Question: This is the first time I have had this kind of issue, and I am not really sure what I should have put as the title to this thread, because I kind of know what the issue is(I think) but I don't know a work-around.
In my project, when it is ran, I show a splashscreen which loads resources and then it breaks away to the primary editor, which is started and launched in a new thread; here is the code:
'''
void EngineLoader_RunWorkerCompleted( object sender , RunWorkerCompletedEventArgs e )
{
new Thread( new ThreadStart( delegate
{
using( _editorInstance )
{
Application.Run( _editorInstance );
}
} ) ).Start();
this.Dispose();
}
'''
In the above code I create the new primary thread instance, launch it, and then dispose of the splashscreen, which once had the first application thread instance. It works, except my primary editor always starts BEHIND the current Visual Studio window, even if I set the form window state to maximized or try to force a focus on it. Due to this, I have to always move my mouse down to the taskbar and click on the application Icon to force the editor to appear above the Visual Studio window. I am certain that this is happening because I am creating and launching the new form in a new thread, and somehow it is not obtaining some kind of "Current Window look at me"...thing. Here is another picture showing what I see after the splash screen goes away:

Update:
I just noticed that if I DON'T dispose of the splash screen, the new window pops up just as it should--in front/above the current visual studio window. So this code fixes it:
'''
void EngineLoader_RunWorkerCompleted( object sender , RunWorkerCompletedEventArgs e )
{
new Thread( new ThreadStart( delegate
{
using( _editorInstance )
{
Application.Run( _editorInstance );
}
} ) ).Start();
//this.Dispose(); // Comment it out, so that the thread is not killed.
}
'''
But the thing is, I WANT the first thread to be killed, and the splash screen along with it. It just seems that the new primary application thread is not gaining the kind of "focus" that it should be.
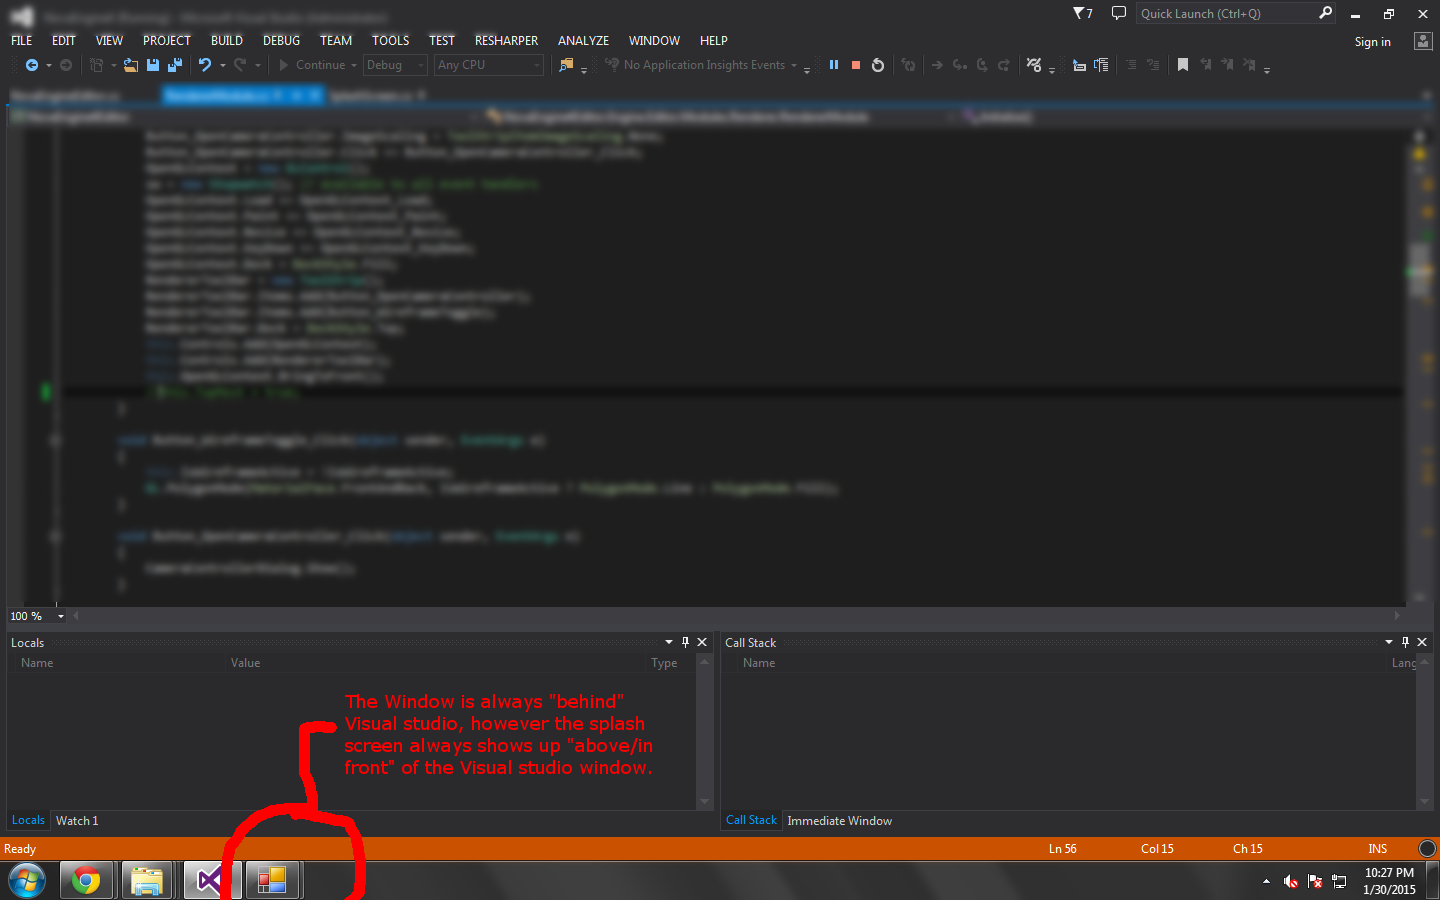
Answer: Just posting this because I did find a solution, although I feel as though it is more of an ugly hack than a solution. Instead of disposing of the splashscreen form(which kills the associated thread leaving only the new one running) we explicitly terminate the thread; this apparently works, because the new form(which is the bulk of the engine) pops up above the current visual studio window and when it is closed, the thread dies and the full running project closes(which means I did not have any lingering threads running).
Here is the current solution:
'''
void EngineLoader_RunWorkerCompleted( object sender , RunWorkerCompletedEventArgs e )
{
new Thread( new ThreadStart( delegate
{
using( _editorInstance )
{
Application.Run( _editorInstance );
}
} ) ).Start();
Application.Exit();// Take the thread out back behind the shed and shoot it in the head.
}
'''
Can anyone tell me what the difference is between "this.Dispose()" and "Application.Exit()" in terms of swapping threads out?